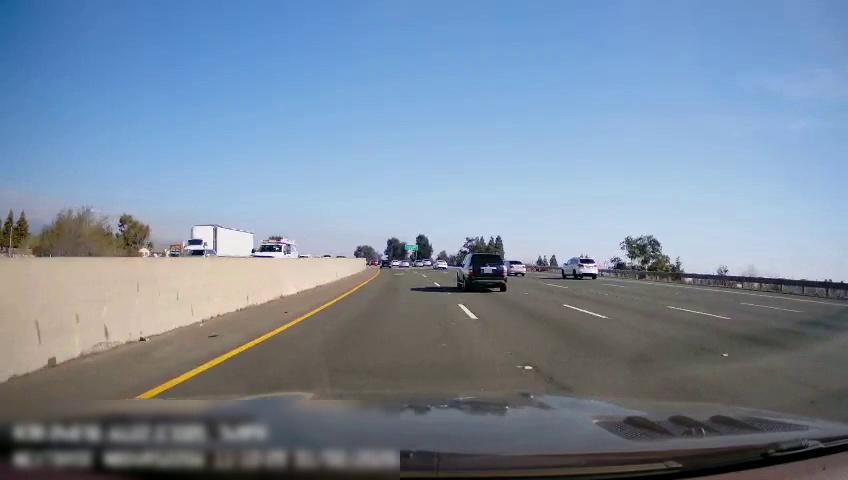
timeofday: Day
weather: Sunny
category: Drivable Space
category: Vehicles | Truck
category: Vehicles | Car
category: Vehicles | Truck
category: Vehicles | Truck
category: Vehicles | SUV
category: Vehicles | Car
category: Vehicles | SUV
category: Vehicles | Car
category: Vehicles | Car
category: Vehicles | SUV
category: Vehicles | SUV
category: Vehicles | Car
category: Lanes | Alternate Lane
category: Lanes | Current Lane
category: Lanes | Current Lane
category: Lanes | Alternate Lane
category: Lanes | Alternate Lane
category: Lanes | Alternate Lane